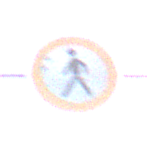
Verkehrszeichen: VerbotFussgaenger
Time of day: SunriseSunset
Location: Outdoor (Nature)
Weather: Overcast
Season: NotSpecified
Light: Natural